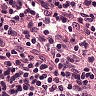
Metastatic tissue present: no